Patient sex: M
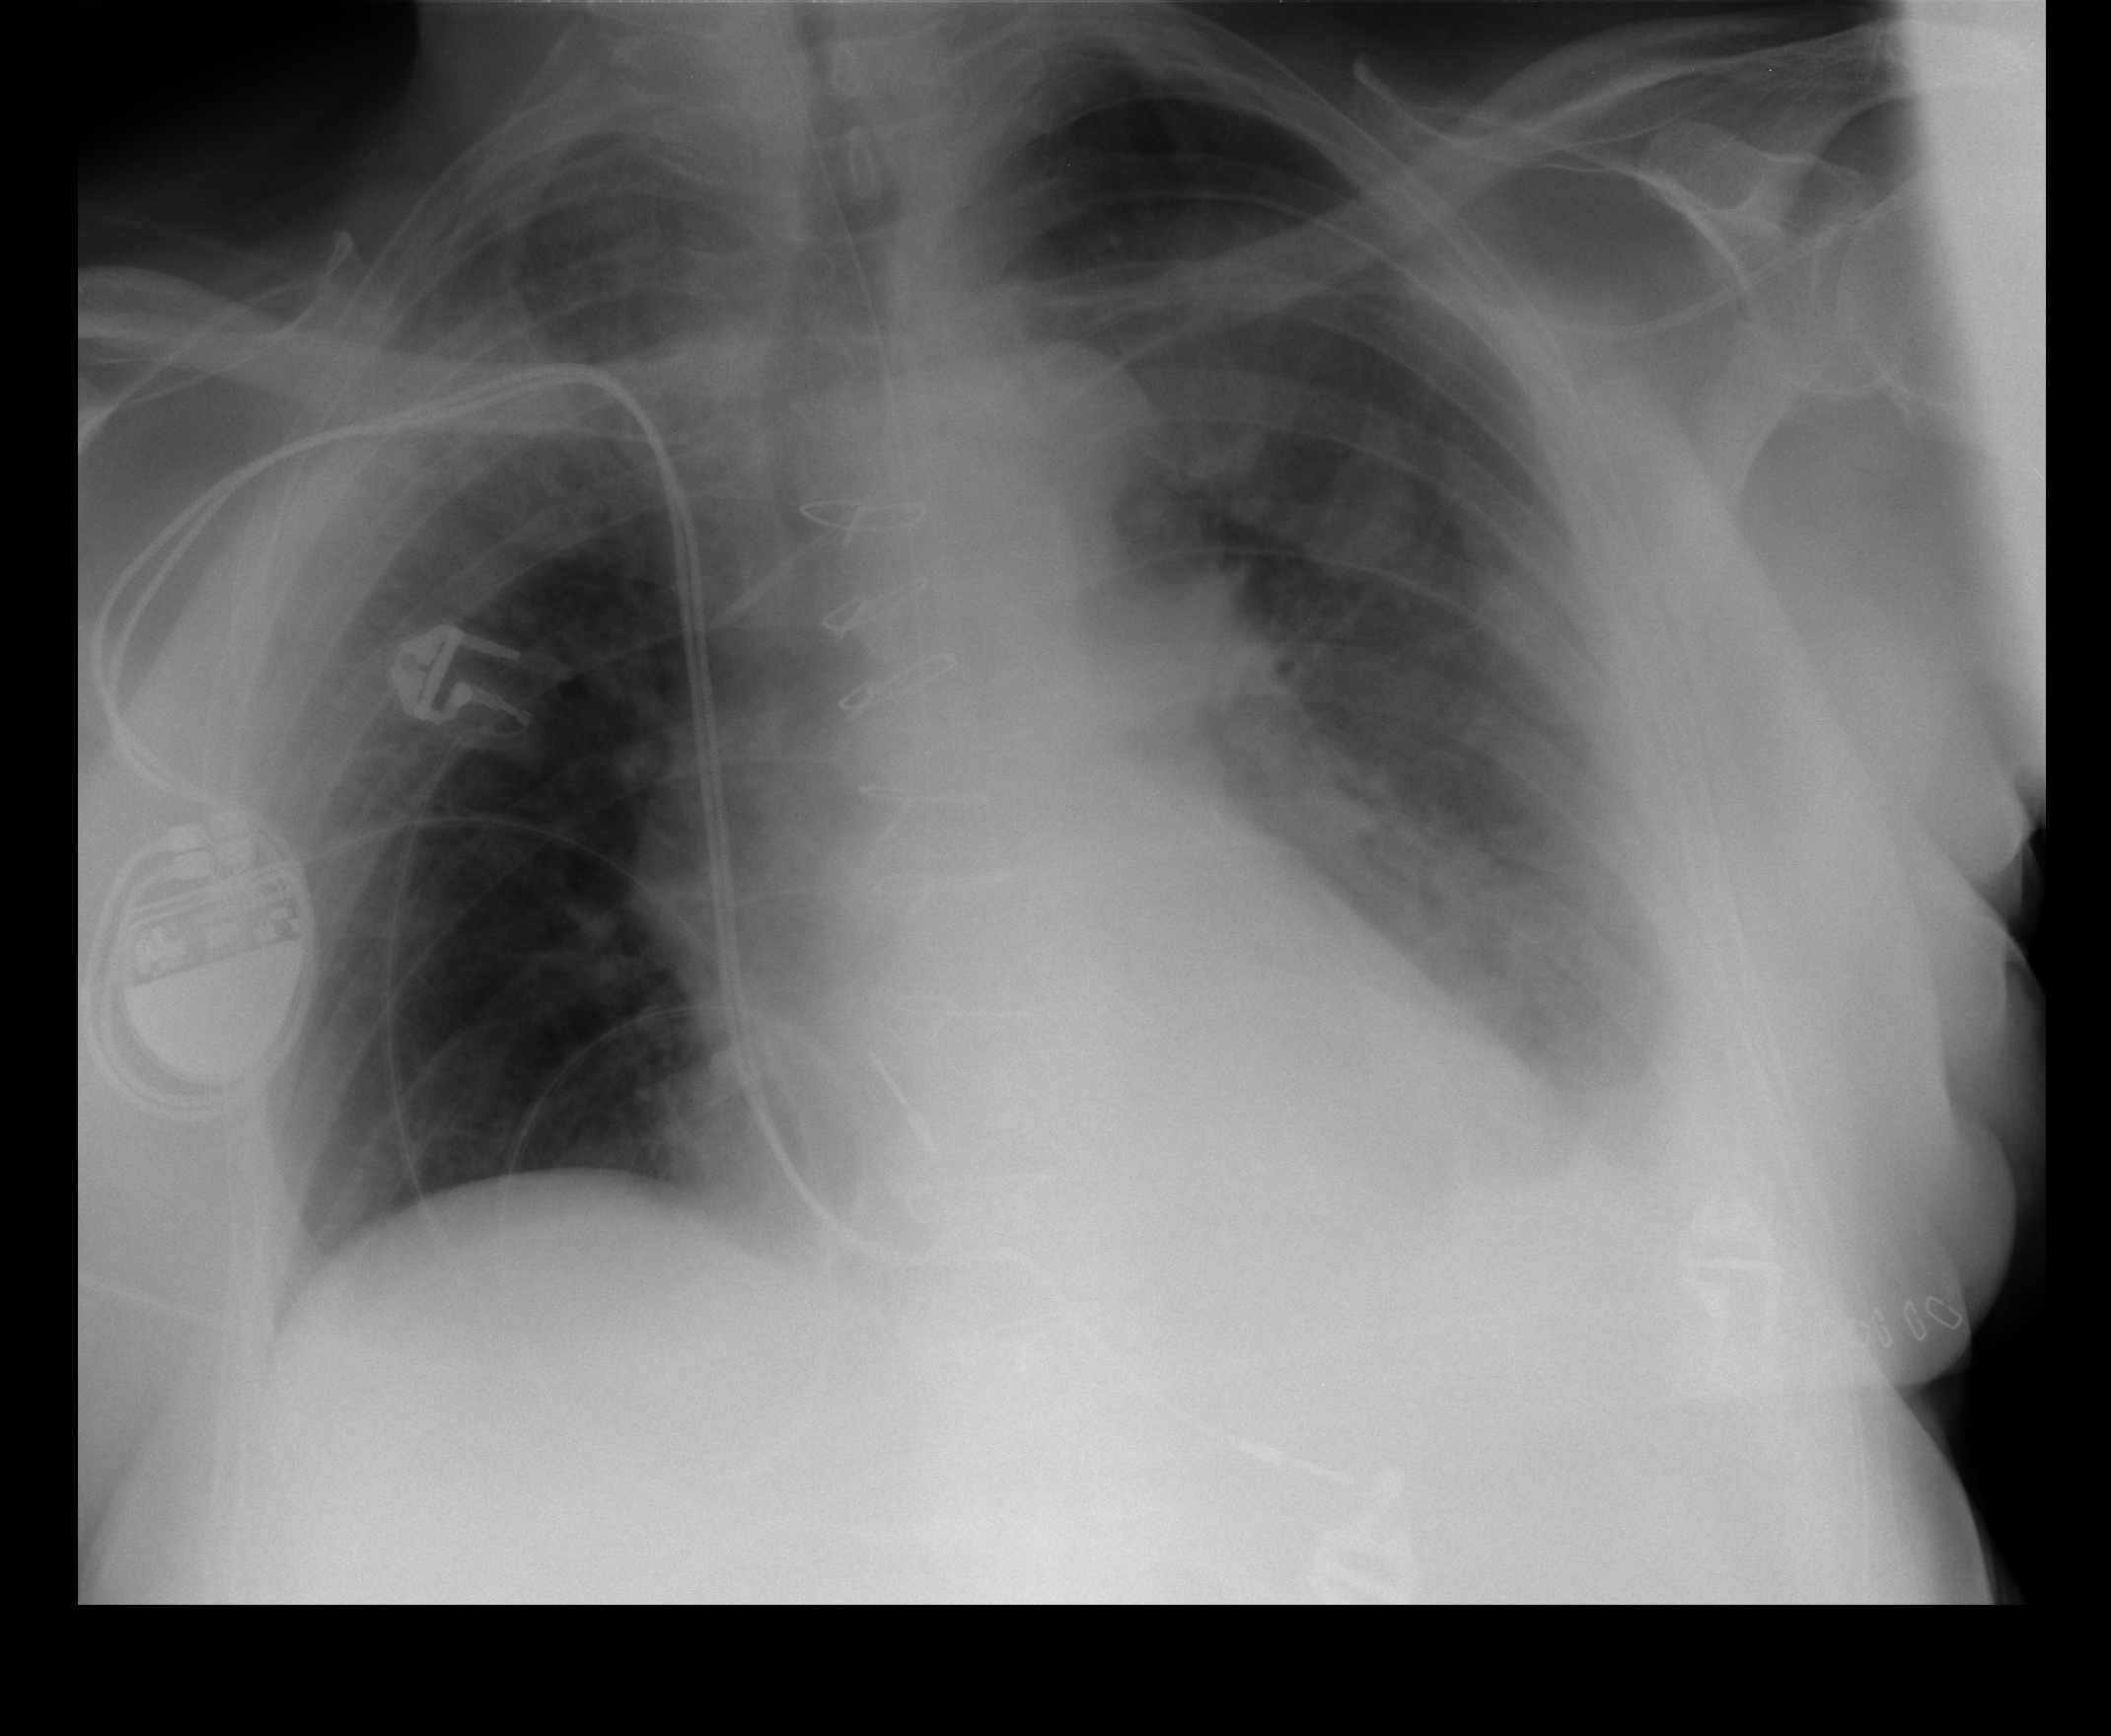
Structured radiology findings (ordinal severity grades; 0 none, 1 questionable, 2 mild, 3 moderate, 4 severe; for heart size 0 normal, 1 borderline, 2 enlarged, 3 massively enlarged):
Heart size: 0
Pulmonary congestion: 2
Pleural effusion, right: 0
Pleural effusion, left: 2
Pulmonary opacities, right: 2
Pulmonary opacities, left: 2
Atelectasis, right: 2
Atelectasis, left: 2